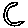
Label: moon